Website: home-depot
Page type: customer-info-address
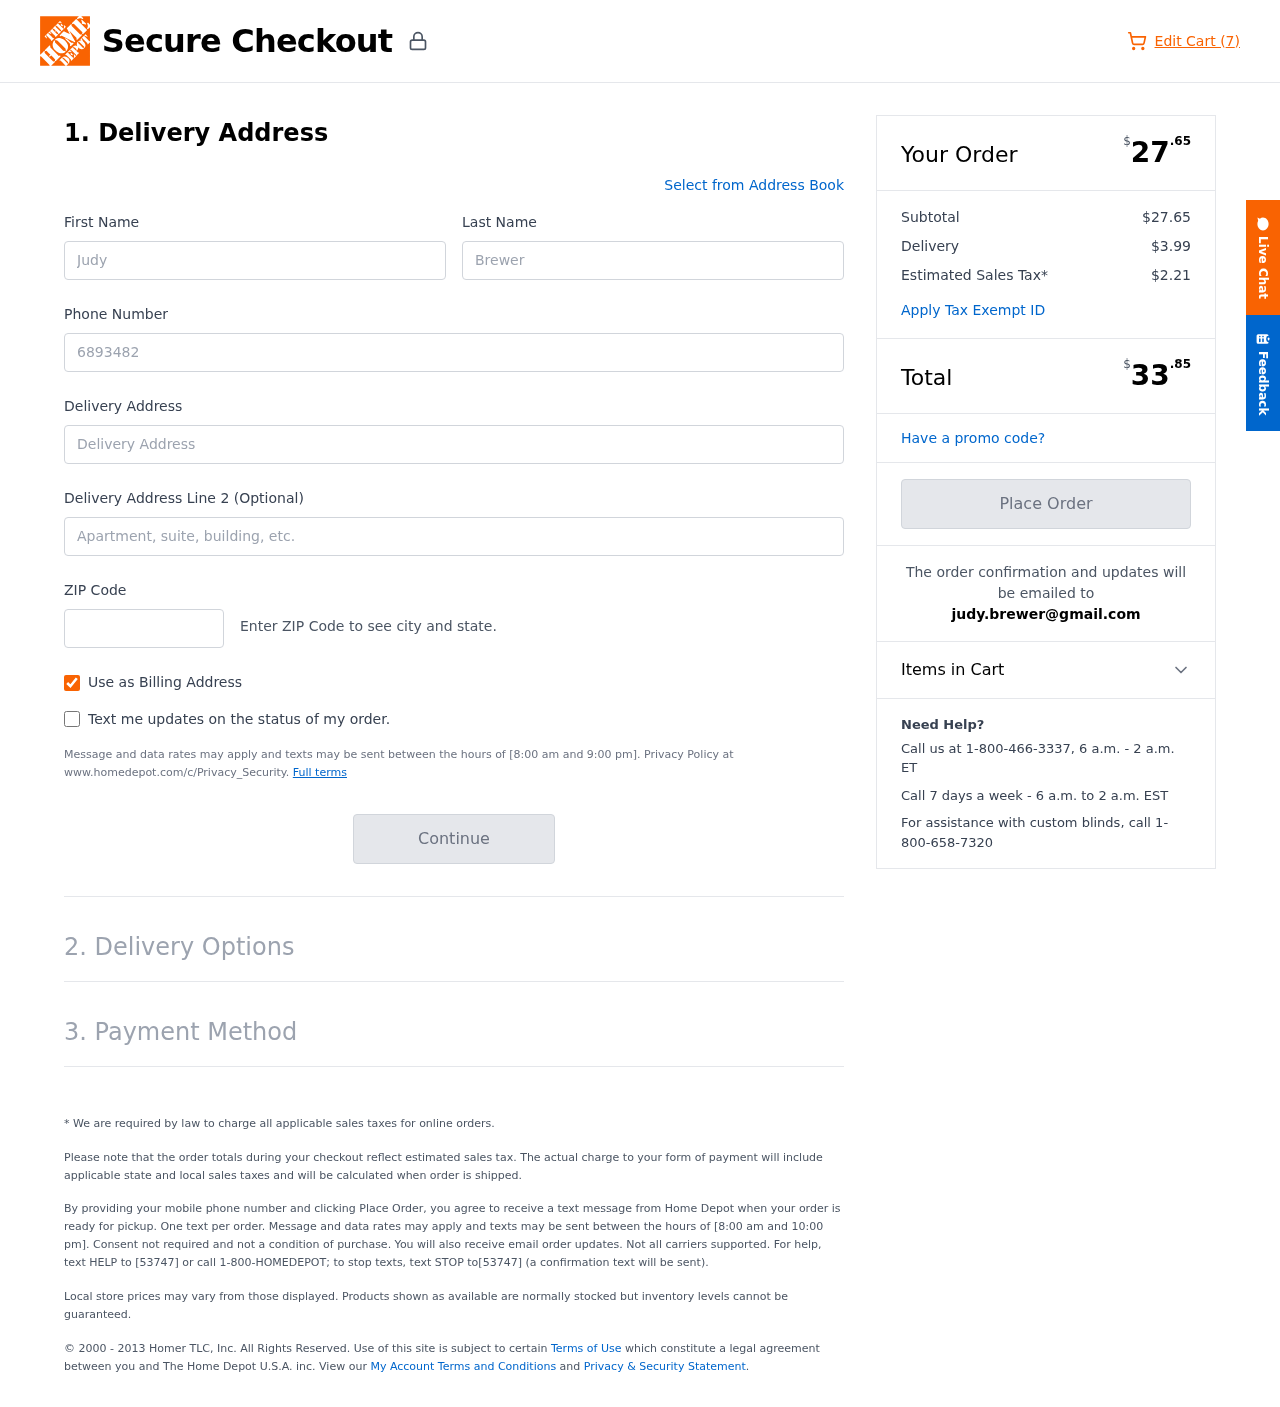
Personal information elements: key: PII_EMAIL
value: judy.brewer@gmail.com
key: PII_FIRSTNAME
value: Judy
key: PII_LASTNAME
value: Brewer
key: PII_PHONE
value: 6893482870
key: PII_POSTCODE
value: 30744
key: PII_STREET
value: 1616 Sabrina Spring
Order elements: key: ORDER_NUM_ITEMS
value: Edit Cart (7)
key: ORDER_SUBTOTAL_HEADER
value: $27.65
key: ORDER_SUBTOTAL
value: $27.65
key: ORDER_SHIPPING_COST
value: $3.99
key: ORDER_TAX
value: $2.21
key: ORDER_TOTAL2
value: $33.85